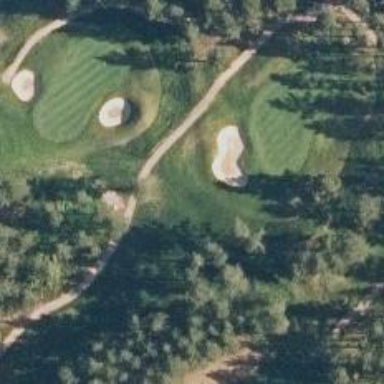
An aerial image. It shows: Path for both road and golf.